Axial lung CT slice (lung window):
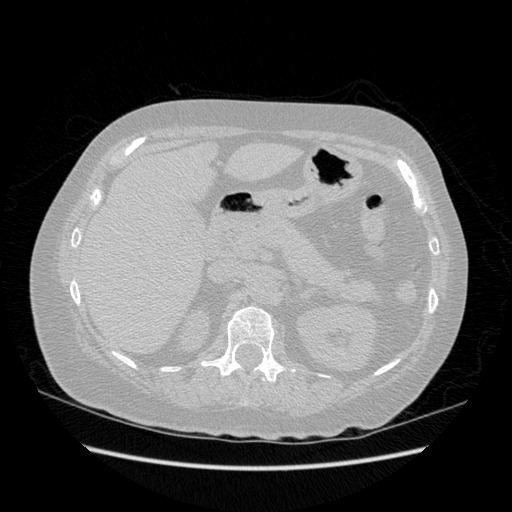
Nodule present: no